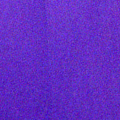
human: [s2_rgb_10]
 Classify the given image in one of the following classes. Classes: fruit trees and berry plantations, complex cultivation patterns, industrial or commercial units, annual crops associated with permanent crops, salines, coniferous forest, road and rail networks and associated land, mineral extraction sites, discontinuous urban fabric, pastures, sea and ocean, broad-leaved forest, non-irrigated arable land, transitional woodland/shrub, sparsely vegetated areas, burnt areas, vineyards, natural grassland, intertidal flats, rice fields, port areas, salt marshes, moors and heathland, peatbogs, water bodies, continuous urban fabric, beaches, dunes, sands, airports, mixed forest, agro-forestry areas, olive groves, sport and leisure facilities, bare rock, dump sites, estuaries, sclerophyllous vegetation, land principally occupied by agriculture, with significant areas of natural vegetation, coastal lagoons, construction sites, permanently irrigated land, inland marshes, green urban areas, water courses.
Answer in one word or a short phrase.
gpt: water bodies